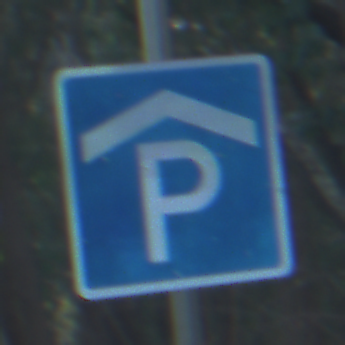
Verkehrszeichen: Parkhaus
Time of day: MorningAfternoon
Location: Outdoor (Nature)
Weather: Clear
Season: NotSpecified
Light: Natural